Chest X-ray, PA view. Patient: 36 years old, sex M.
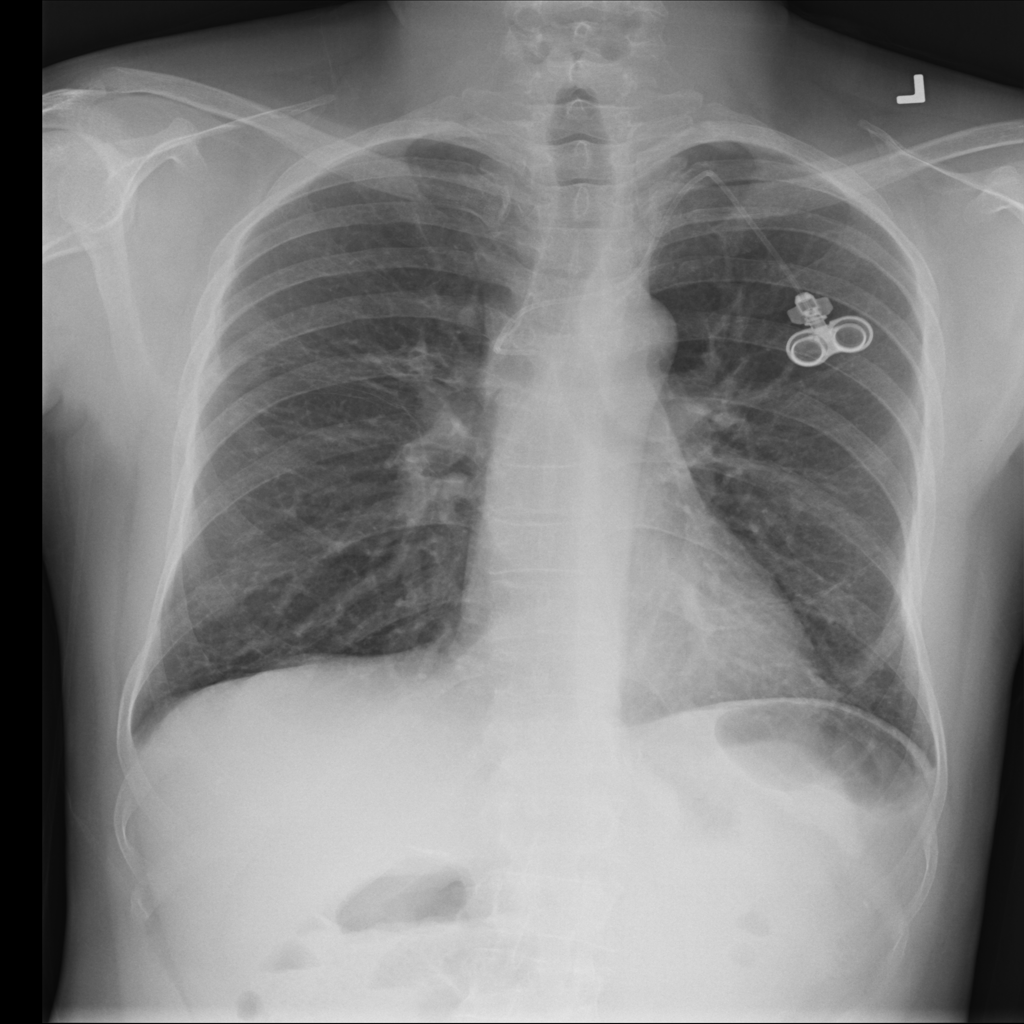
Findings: Atelectasis